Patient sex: M
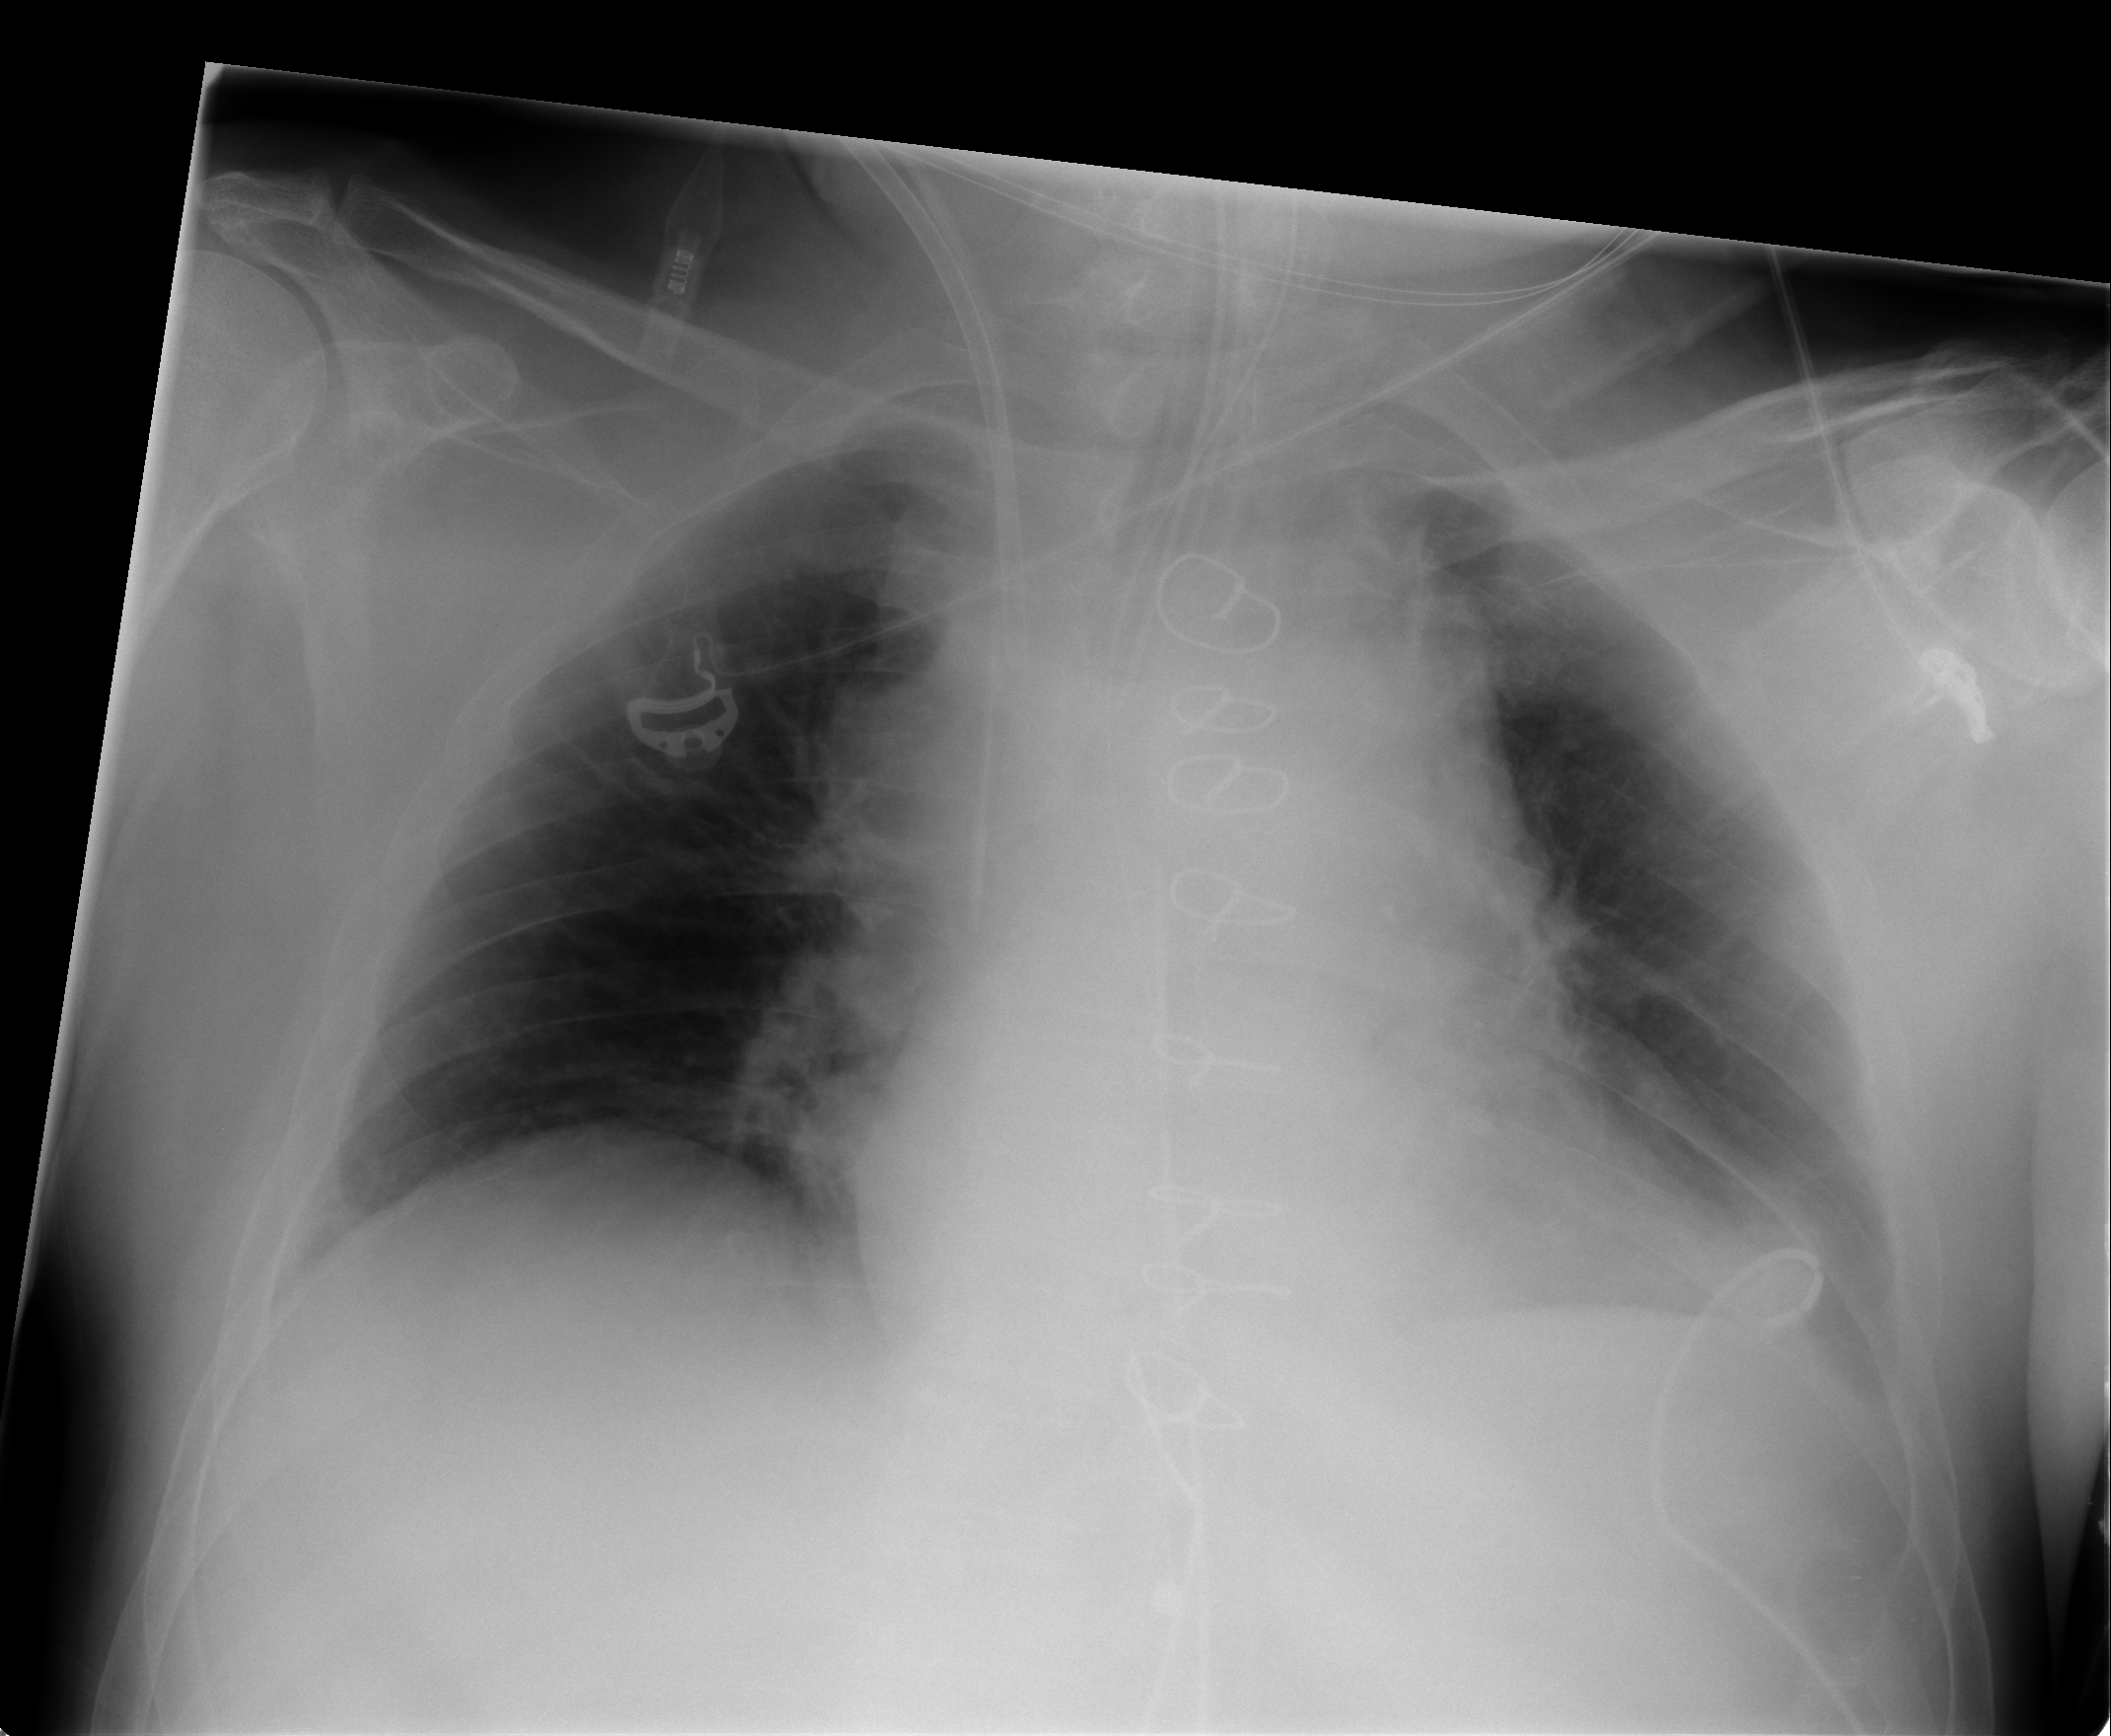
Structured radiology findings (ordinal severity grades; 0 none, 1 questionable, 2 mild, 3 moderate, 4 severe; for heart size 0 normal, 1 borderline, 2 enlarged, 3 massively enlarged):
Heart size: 2
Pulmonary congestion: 2
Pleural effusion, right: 0
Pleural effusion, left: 0
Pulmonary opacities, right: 0
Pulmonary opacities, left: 0
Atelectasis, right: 0
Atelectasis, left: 2